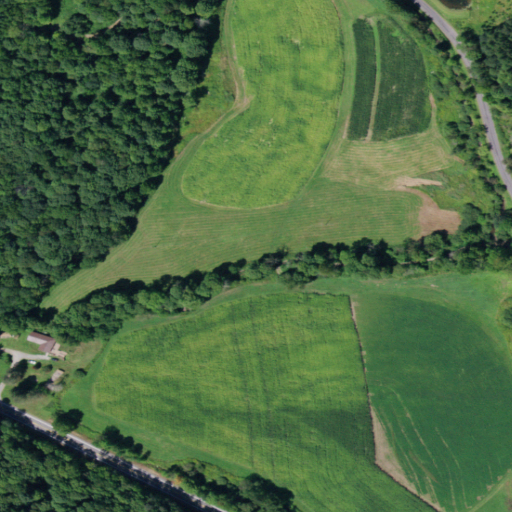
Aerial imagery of valley in New York named Lindsley Hollow containing pasture, deciduous forest, low intensity development, open development, woody wetlands, mixed forest, and shrub